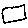
Label: square